Question: <URL>
> 2.3 Setting the Default LocaleThe default locale for Spree is en. This can be changed by editing the :default_locale setting in the AppConfiguration model. This setting is ignored unless the relevant translation file are within #{Rails.root}/config/locales or the spree_i18n gem. In the future we hope to add a localization settings page that will allow you to set the default locale from the admin screen.
I made a new app, followed spree installation, added gem 'spree_i18n' to Gemfile.
Added the hu-Hu.yml file to config/locales, but can't get the hugnarian translation to be default.
I even tried to do:
'''
rails c
irb(main):001:0> I18n.default_locale = :hu
=> :hu
'''
There is no app_configuration.rb in my model directory.
Q: Where should i set the default_locale?
Edit:
If i set in application.rb
'''
config.i18n.default_locale = :hu
'''
i get errors like:

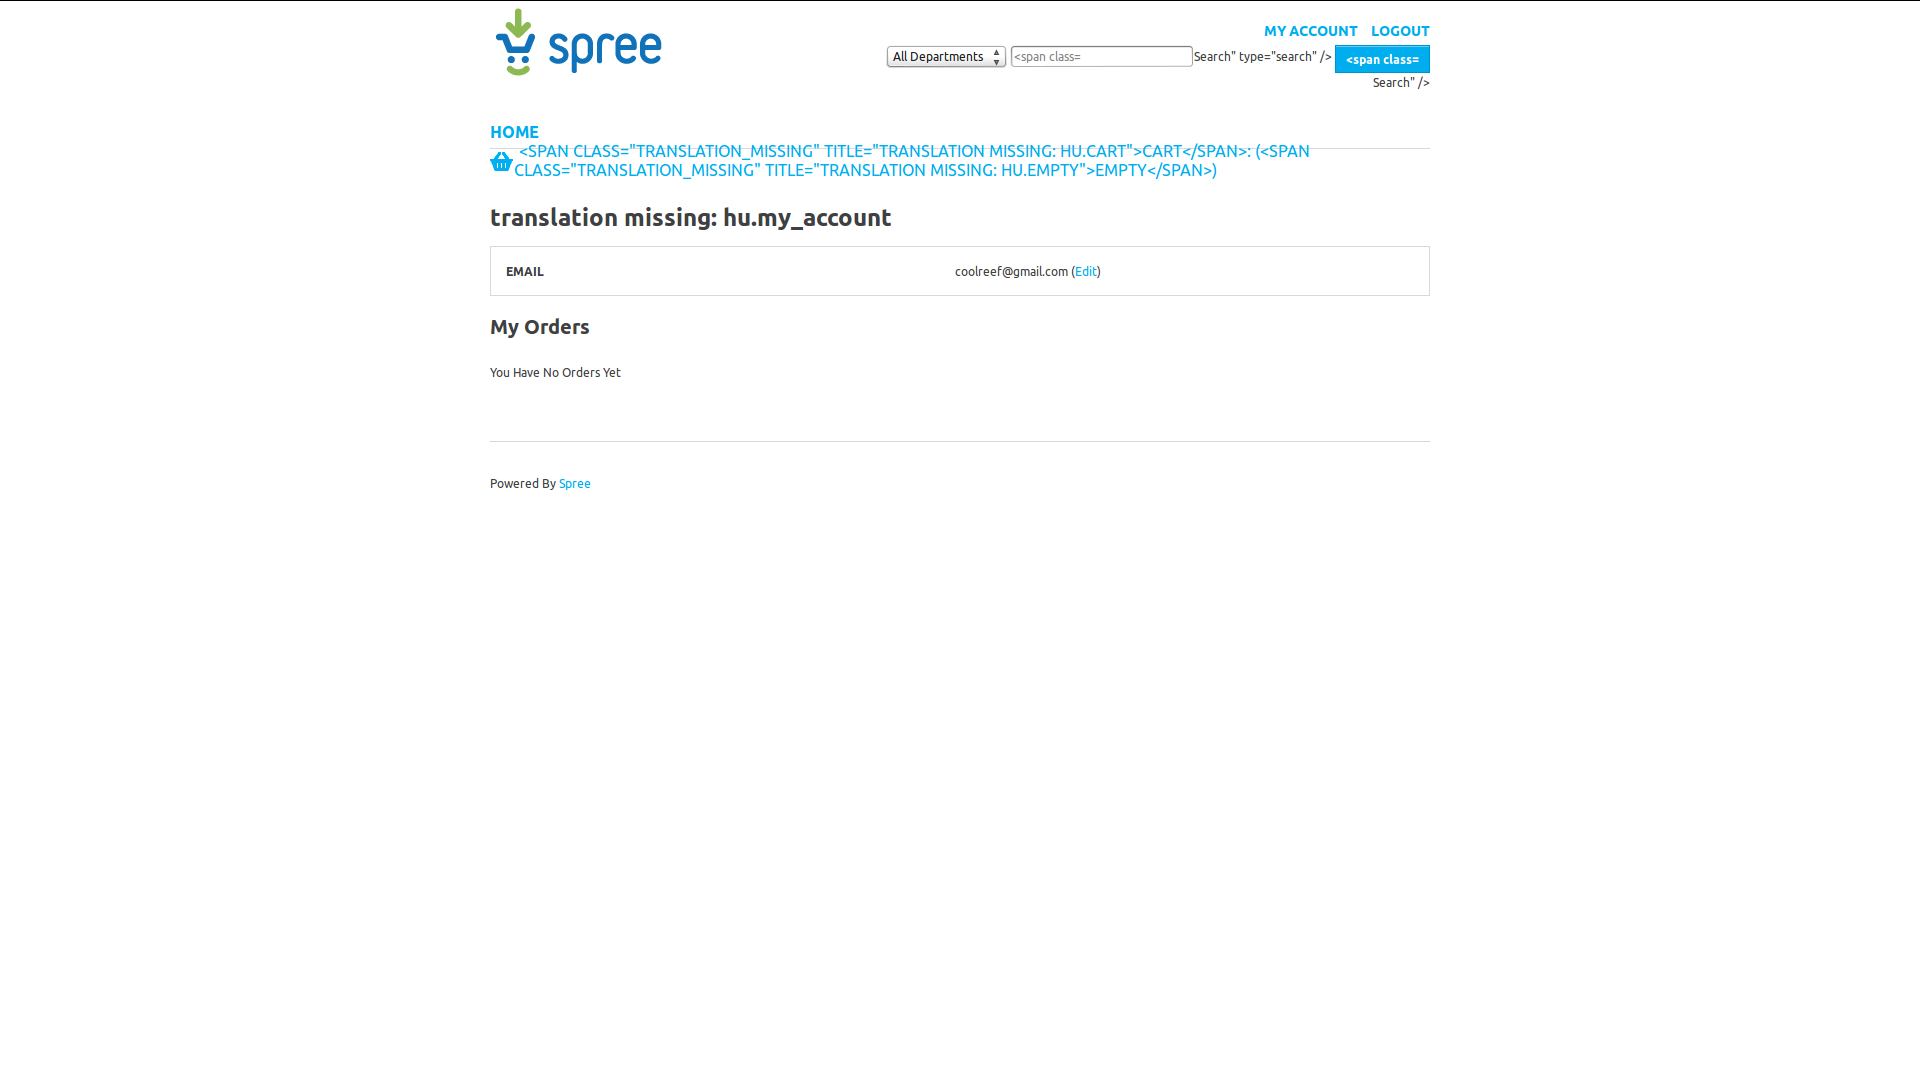
Answer: Make sure correct locale name is assigned to 'config.i18n.default_locale' in 'config/application.rb' like:
'''
config.i18n.default_locale = :hu
'''
and the translation file in config/locales like
'''
config/locales/spree_i18n.hu.yml
'''
and if the contents of this file looks correct - at the top the translation tree should start with 'hu:'
All above paths are relative to the root of project's tree, of course.
It looks like the translation file for Hungarian(?) is missing in official spree_i18n sources. I just found one at <URL> Save it as described above and hope you are set.